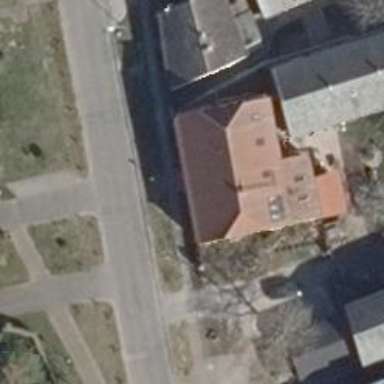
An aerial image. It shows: Apartment building.